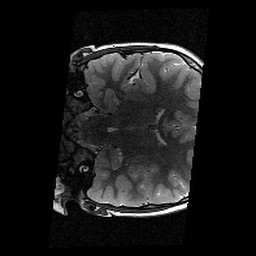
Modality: T2w
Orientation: coronal
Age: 9
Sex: female
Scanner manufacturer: siemens
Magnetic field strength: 3 T
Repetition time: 9.23 s
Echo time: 0.067 s